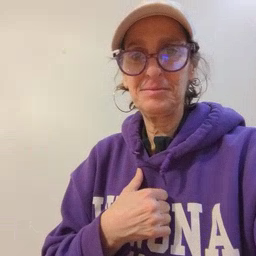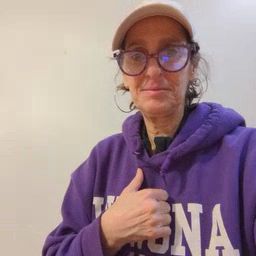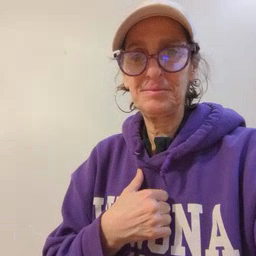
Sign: hat